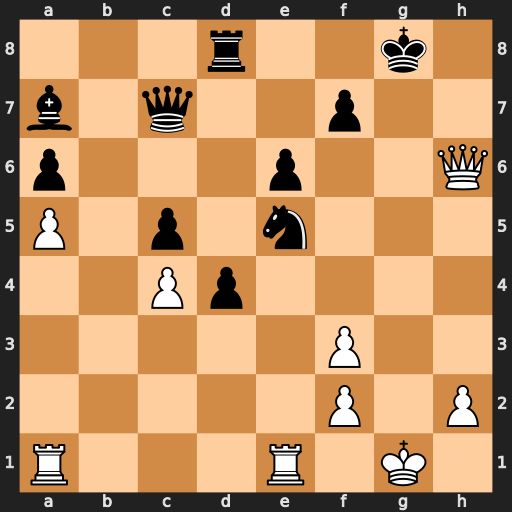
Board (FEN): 3r2k1/b1q2p2/p3p2Q/P1p1n3/2Pp4/5P2/5P1P/R3R1K1
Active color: w
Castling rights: -
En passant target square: -
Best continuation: Rxe5 Qxe5 Kh1 Qg7 Rg1